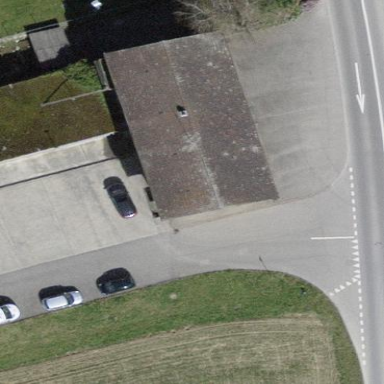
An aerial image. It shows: Building.